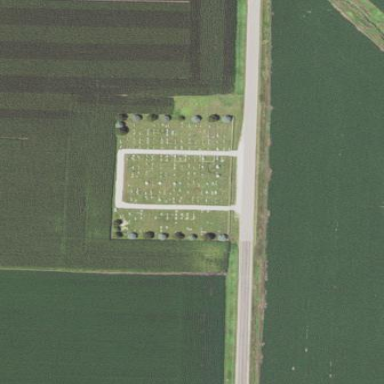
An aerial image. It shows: Cemetery.